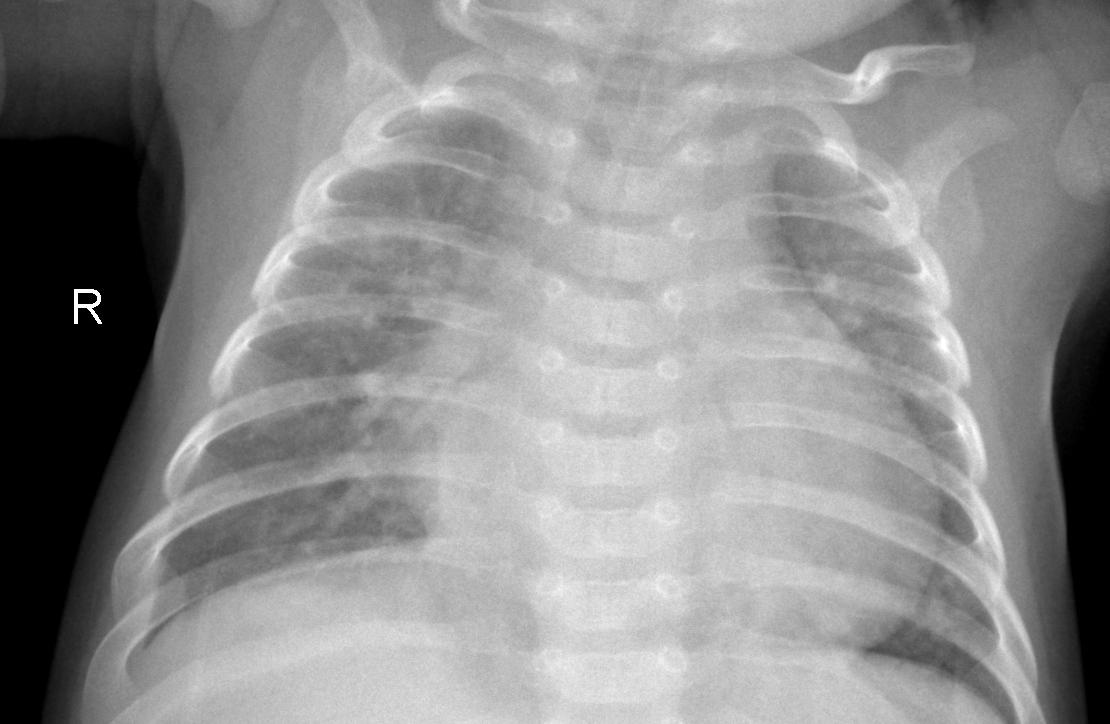
Diagnosis: PNEUMONIA